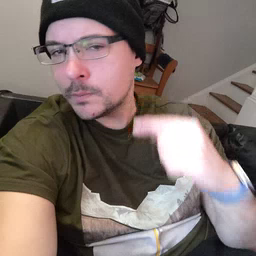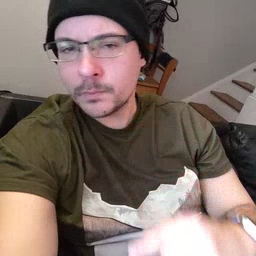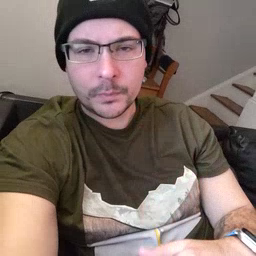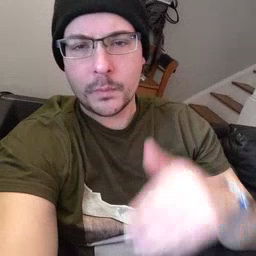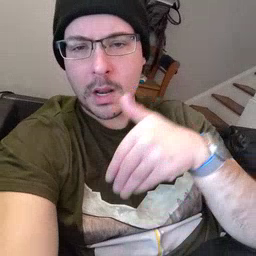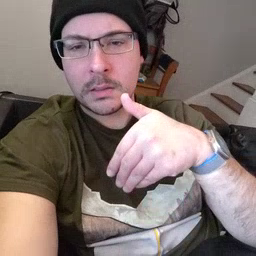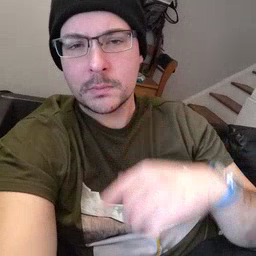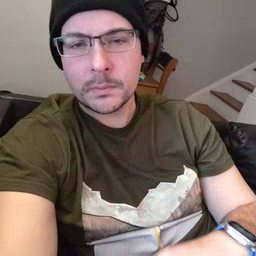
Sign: night